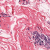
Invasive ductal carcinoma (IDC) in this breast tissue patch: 0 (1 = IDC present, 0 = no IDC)